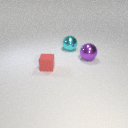
large purple metal sphere behind small red rubber cube